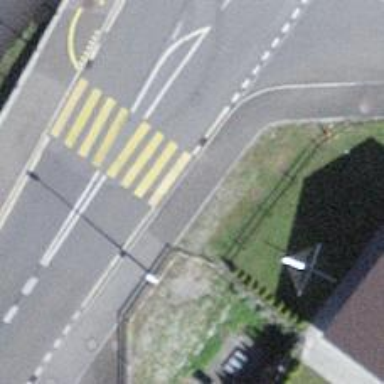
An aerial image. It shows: Asphalt sidewalk along the footway.